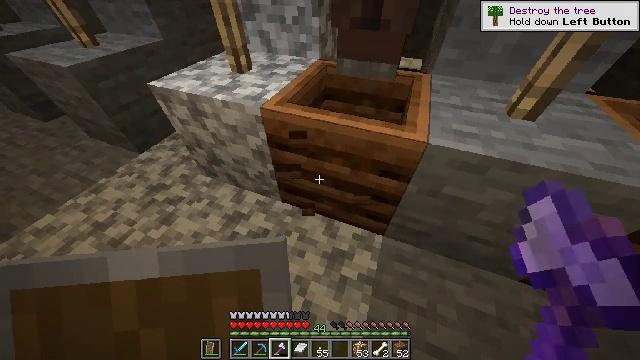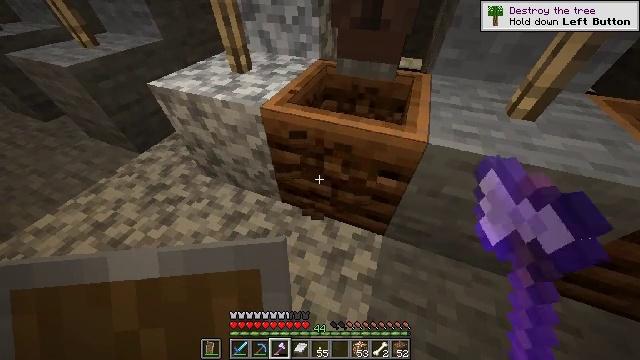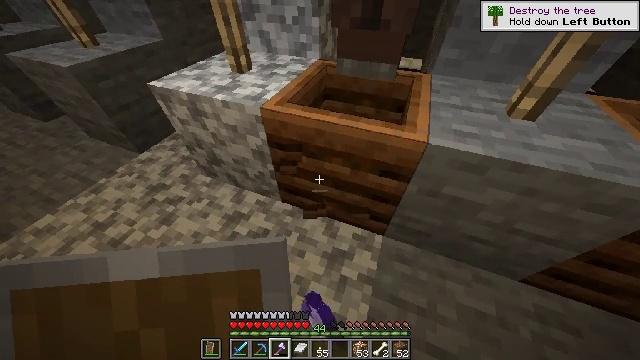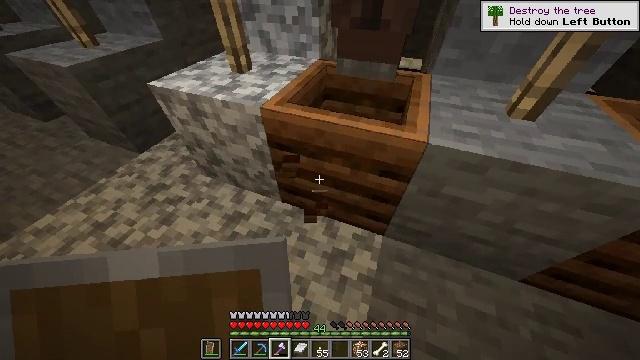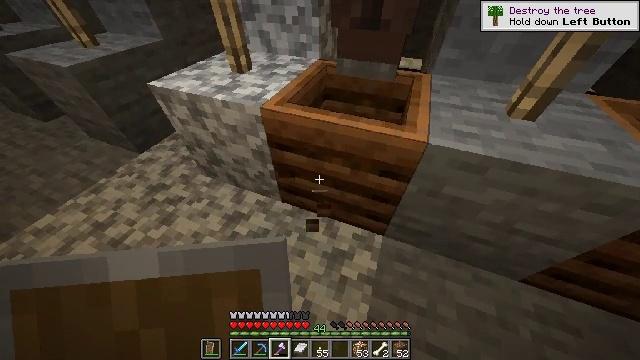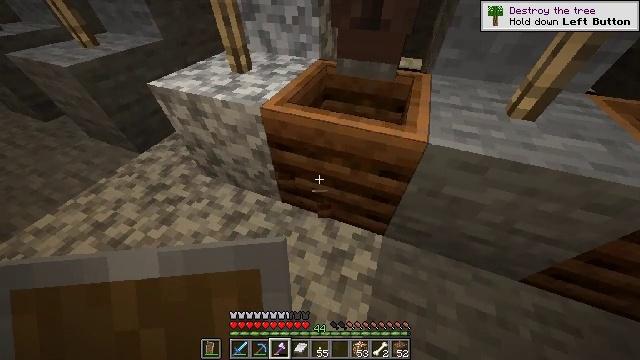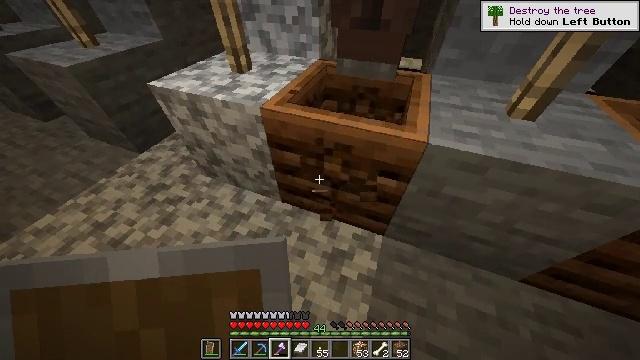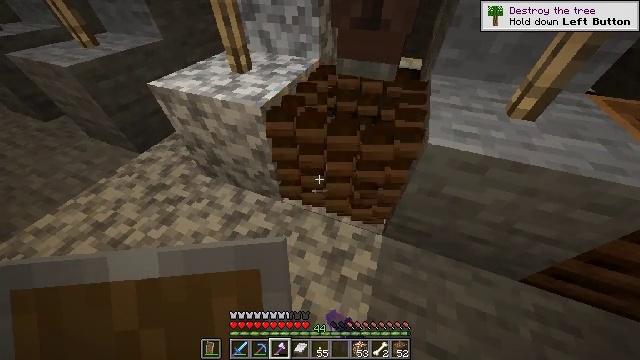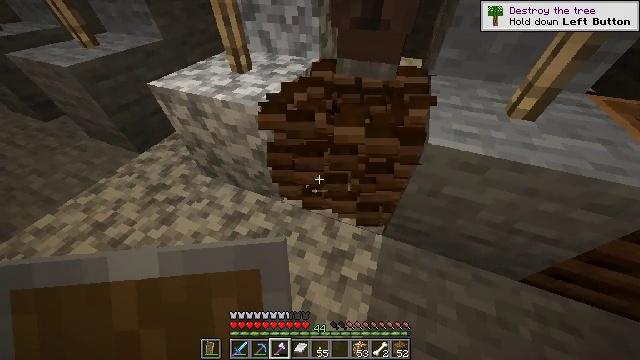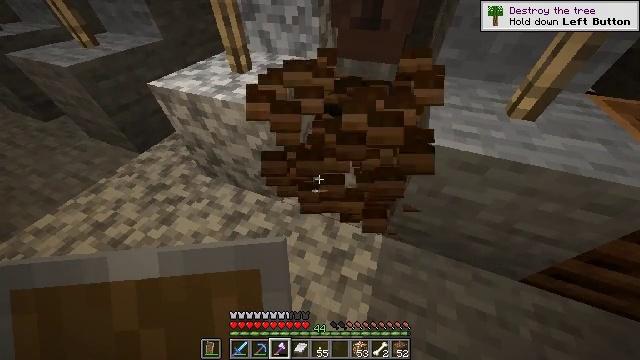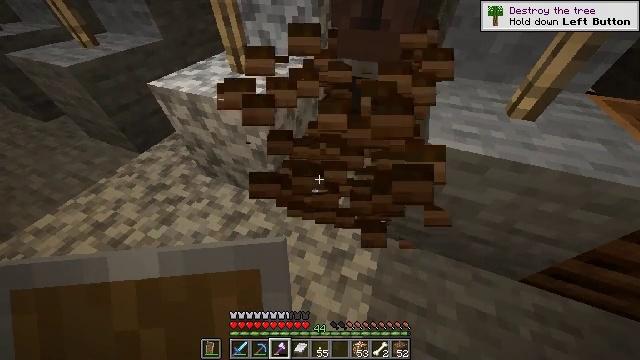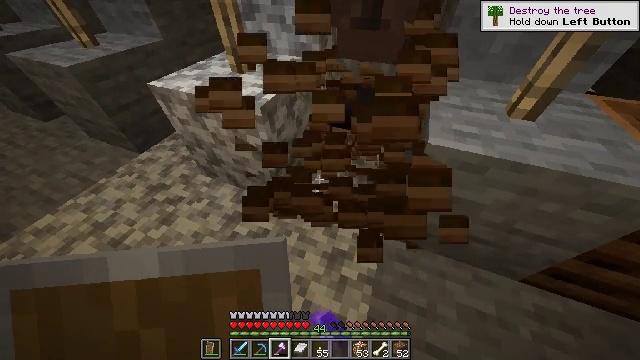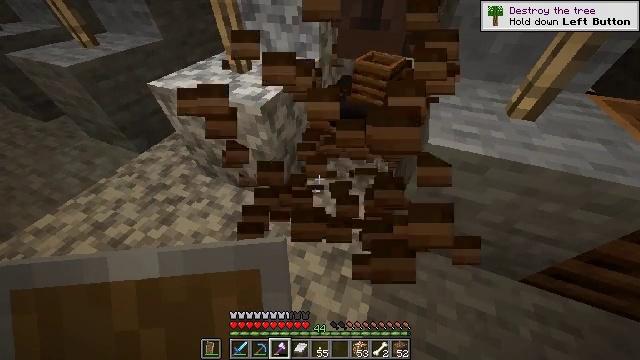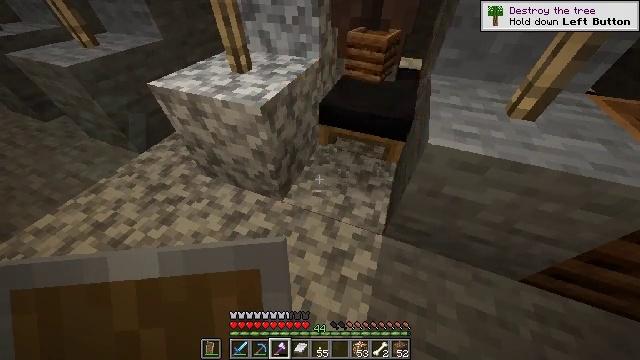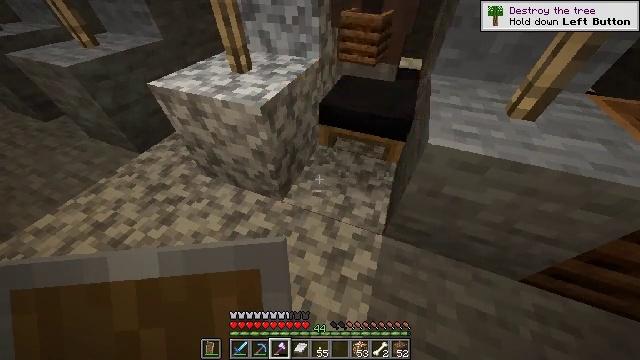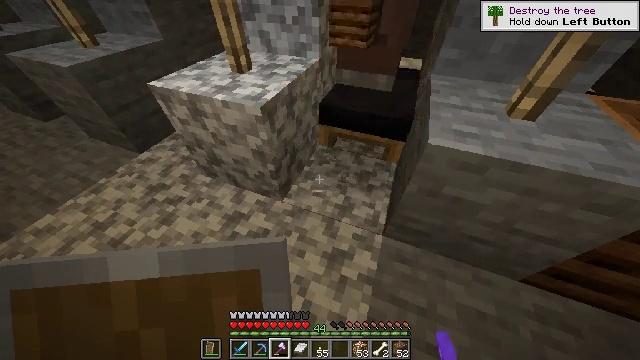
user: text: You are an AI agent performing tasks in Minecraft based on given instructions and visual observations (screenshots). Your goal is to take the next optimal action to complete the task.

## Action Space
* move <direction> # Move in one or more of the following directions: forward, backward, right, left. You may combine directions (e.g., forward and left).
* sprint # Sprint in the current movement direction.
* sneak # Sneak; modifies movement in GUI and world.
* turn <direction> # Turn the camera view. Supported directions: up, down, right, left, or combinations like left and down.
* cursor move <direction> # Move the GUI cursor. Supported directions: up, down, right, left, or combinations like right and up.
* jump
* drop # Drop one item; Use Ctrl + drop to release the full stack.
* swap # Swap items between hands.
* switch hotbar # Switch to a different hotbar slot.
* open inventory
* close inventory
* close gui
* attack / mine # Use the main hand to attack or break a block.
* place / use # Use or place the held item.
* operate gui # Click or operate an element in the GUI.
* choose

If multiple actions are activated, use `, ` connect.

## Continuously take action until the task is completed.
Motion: motion action
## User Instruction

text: Attack the composter to add it to your inventory.
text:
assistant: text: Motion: attack / mine
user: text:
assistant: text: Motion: no_op
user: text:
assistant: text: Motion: no_op
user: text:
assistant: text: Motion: no_op
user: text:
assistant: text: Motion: no_op
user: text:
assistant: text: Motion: attack / mine
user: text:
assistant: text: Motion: attack / mine
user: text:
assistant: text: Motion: attack / mine
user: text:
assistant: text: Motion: attack / mine
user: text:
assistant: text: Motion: attack / mine
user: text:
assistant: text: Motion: attack / mine
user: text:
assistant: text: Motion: no_op
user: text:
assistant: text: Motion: no_op
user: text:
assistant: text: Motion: no_op
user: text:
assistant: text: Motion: no_op
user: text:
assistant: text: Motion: turn right and up
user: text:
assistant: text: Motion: turn right and up
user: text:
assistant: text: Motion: turn right and up
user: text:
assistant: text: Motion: turn right and up
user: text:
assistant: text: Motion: no_op
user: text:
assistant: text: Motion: no_op
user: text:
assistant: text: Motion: no_op
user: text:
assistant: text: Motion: no_op
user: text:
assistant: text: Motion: no_op
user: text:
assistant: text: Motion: no_op
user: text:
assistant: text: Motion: no_op
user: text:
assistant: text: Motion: no_op
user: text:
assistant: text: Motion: no_op
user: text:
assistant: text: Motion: no_op
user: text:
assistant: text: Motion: move forward